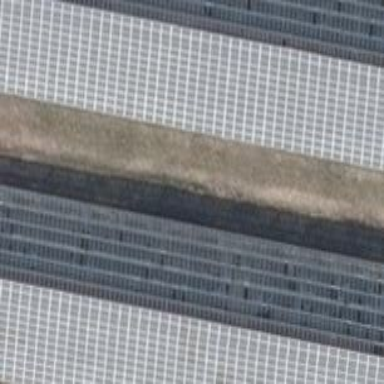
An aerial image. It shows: Greenhouse.